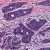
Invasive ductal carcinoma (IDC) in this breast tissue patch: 0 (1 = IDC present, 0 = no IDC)